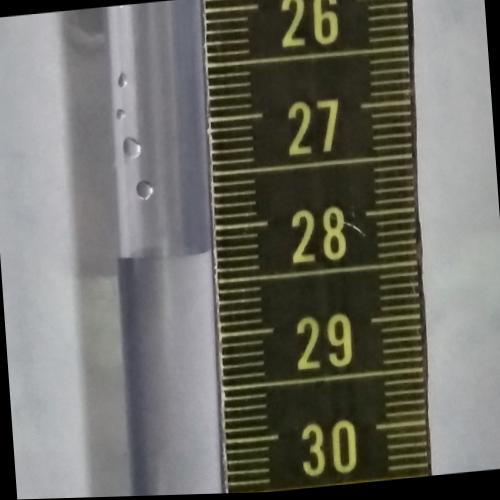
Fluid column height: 28.2 cm